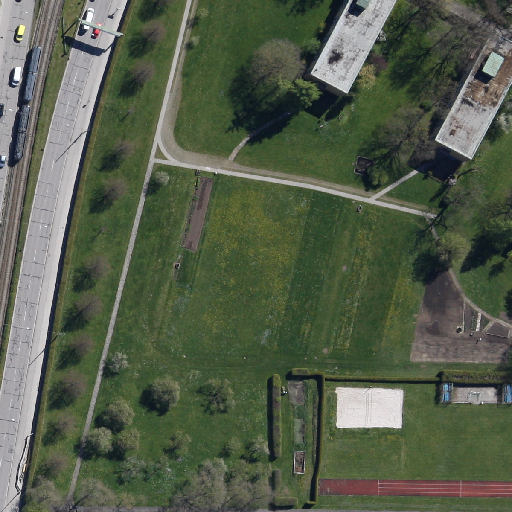
Referring expression: unpaved road